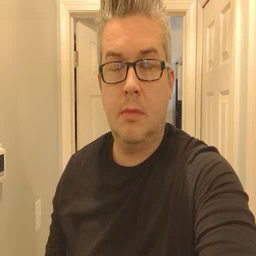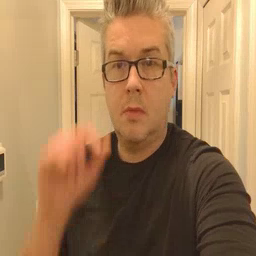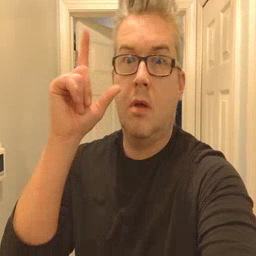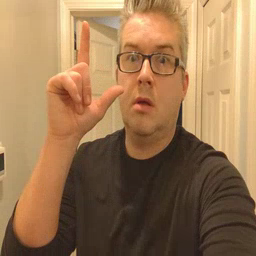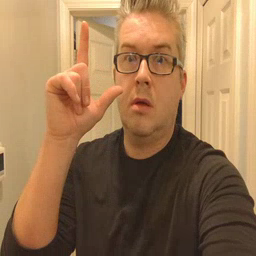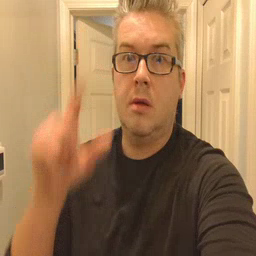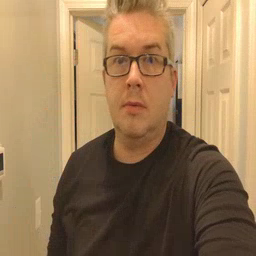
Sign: awake